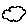
Label: cloud